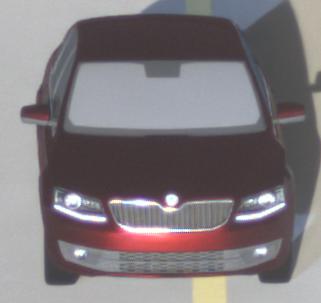
Make: Skoda
Model: Octavia 1.2 TSI
Detailed model: Octavia (III) Limousine
Model produced from: 2013/02
Model produced until: 2015/04
Doors: 5
Color: red
Road condition: dry road
Daytime: night
Contrast: high contrast